Question: I am trying to understand reflection. I am trying to use reflection to get the properties from objects. I first was using
'''
var propertiesForManuallyCreated = typeof(T).GetProperties();
'''
but then realized it wasn't getting the base properties. I tried
'''
var propertiesForManuallyCreatedBase = typeof(T).BaseType.GetProperties();
'''
but that didn't get me the base properties. How can I get the base properties? Below is an image of what I am talking about when I say base.

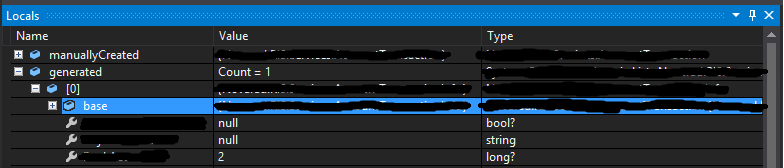
Answer: You need to use the <URL> as the parameter.
'''
var propertiesForManuallyCreated =
typeof(T).GetProperties(BindingFlags.FlattenHierarchy);
'''
Per MSDN:
> FlattenHierarchySpecifies that public and protected static members up the hierarchy should be returned. Private static members in inherited classes are not returned. Static members include fields, methods, events, and properties. Nested types are not returned.